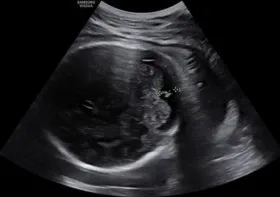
Pedigree and fetal ultrasound scan and MRI findings. (B) Fetal ultrasound scan showed the fetal biparietal diameter was 8.3 cm at 37 weeks gestation (II 1).
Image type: radiology (ultrasound)